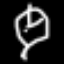
Label: leaf